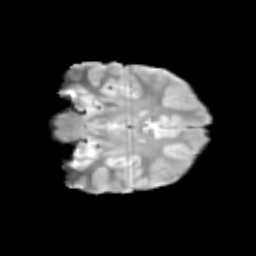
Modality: T2w
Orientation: coronal
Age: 11
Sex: male
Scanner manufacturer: siemens
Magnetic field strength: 3 T
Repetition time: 3.8 s
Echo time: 0.07 s